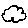
Label: cloud